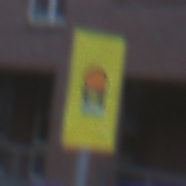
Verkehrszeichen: FahrzeugeMitWassergefaehrdenderLadungOhnePfeilsymbol
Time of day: SunriseSunset
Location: Outdoor (Urban)
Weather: Clear
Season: NotSpecified
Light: Natural